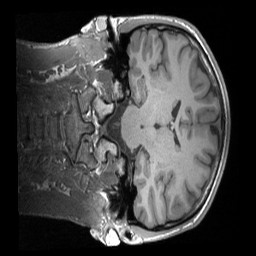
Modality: T1w
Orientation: coronal
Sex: male
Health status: ill
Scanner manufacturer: siemens
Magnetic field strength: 3 T
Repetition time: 1.66 s
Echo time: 0.00254 s